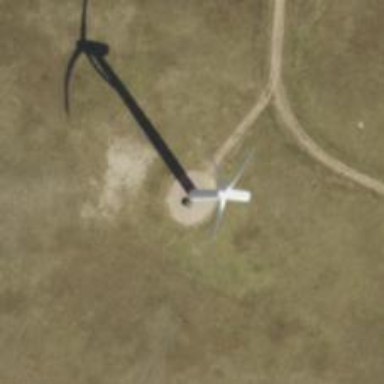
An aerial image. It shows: Wind power generator utilizing wind turbines.